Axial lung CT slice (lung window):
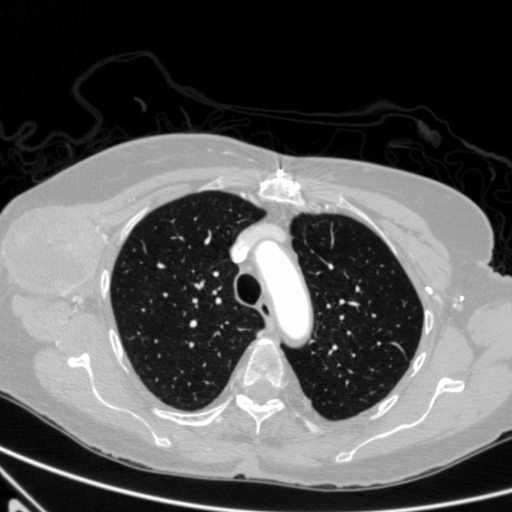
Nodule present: no